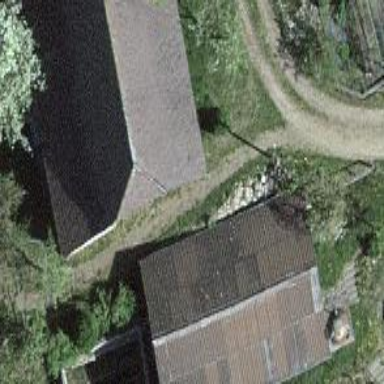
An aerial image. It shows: Barn.